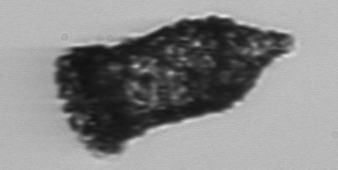
Label: Tintinnopsis